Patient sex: M
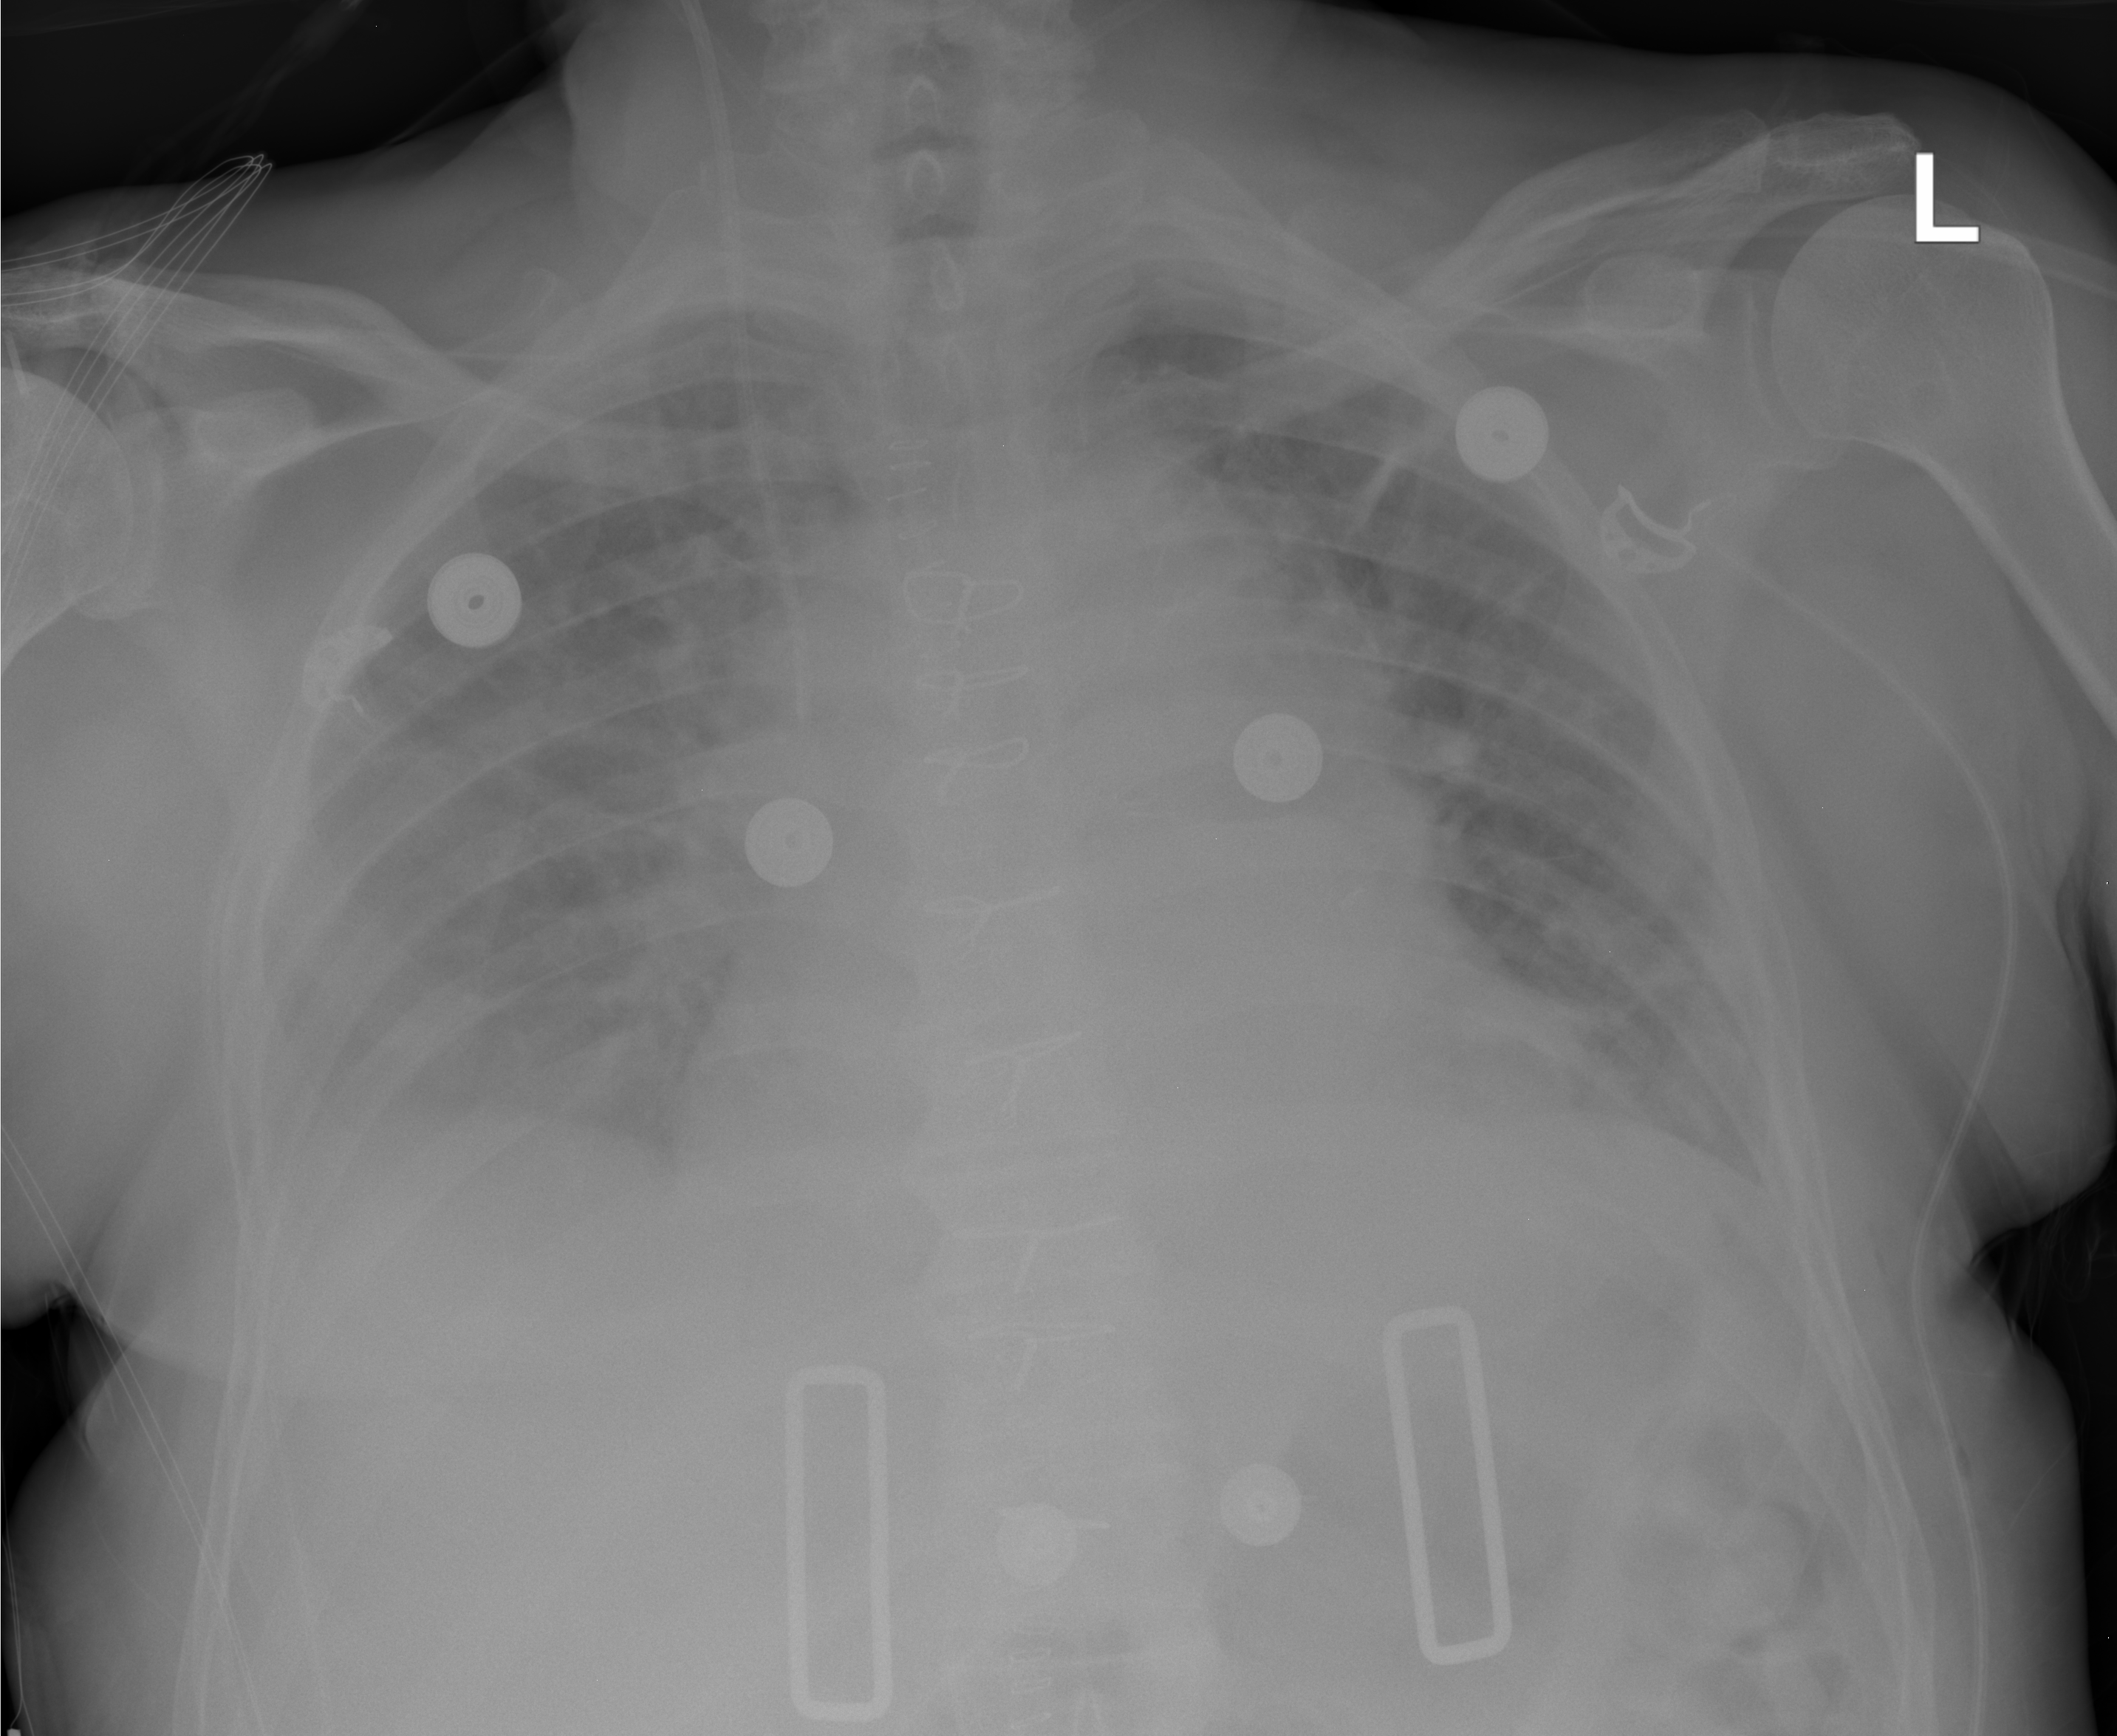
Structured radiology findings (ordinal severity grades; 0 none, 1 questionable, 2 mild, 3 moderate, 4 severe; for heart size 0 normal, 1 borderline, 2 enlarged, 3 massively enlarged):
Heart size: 2
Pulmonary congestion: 3
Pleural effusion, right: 2
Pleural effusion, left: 1
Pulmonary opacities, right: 0
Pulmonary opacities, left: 0
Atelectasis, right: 2
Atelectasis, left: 1